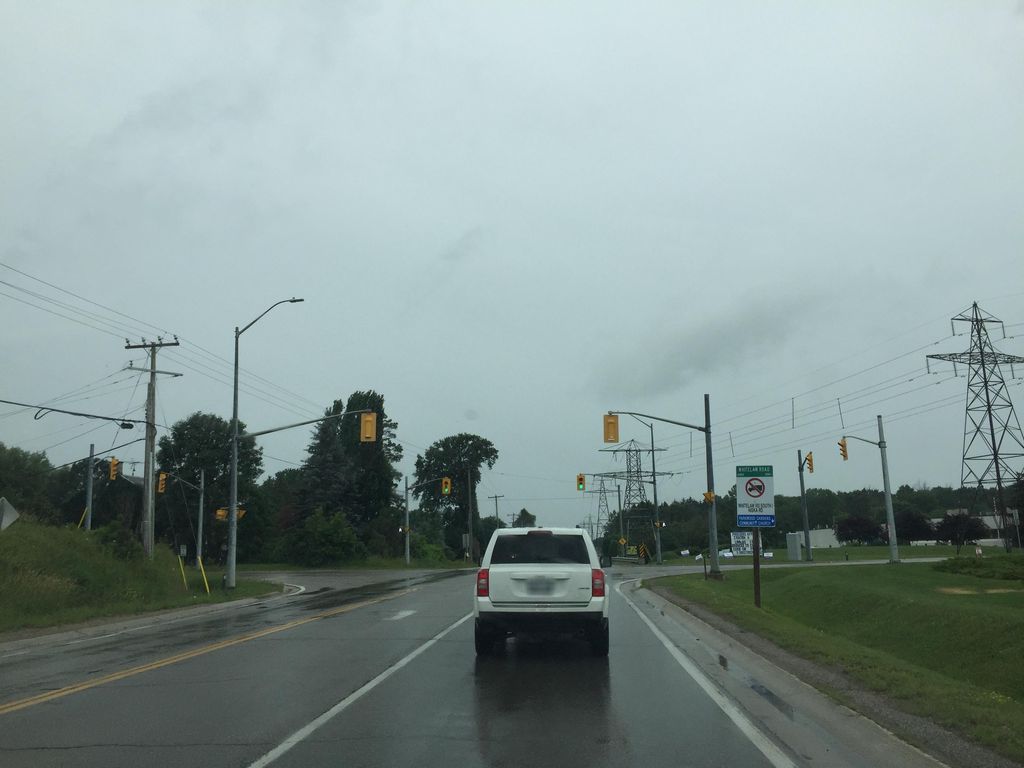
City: kitchener-waterloo